Question: I am trying to use MathJax Library in android but certainly not getting success.
I want to display some complex mathematical formulas which can be in the middle of text(Like Mathematical derivations)
this link is certainly not available anymore
<URL>
'''
import android.os.Bundle;
import android.os.Handler;
import android.support.v7.app.ActionBarActivity;
import android.webkit.WebView;
import android.widget.Toast;
public class MainActivity extends ActionBarActivity {
WebView w;
private String doubleEscapeTeX(String s) {
String t = "";
for (int i = 0; i < s.length(); i++) {
if (s.charAt(i) == ''')
t += '\';
if (s.charAt(i) != '
')
t += s.charAt(i);
if (s.charAt(i) == '\')
t += "\";
}
return t;
}
private int exampleIndex = 0;
private String getExample(int index) {
return getResources().getStringArray(R.array.tex_examples)[index];
}
/** Called when the activity is first created. */
@Override
public void onCreate(Bundle savedInstanceState) {
super.onCreate(savedInstanceState);
setContentView(R.layout.activity_main);
w = (WebView) findViewById(R.id.webview);
w.getSettings().setJavaScriptEnabled(true);
w.getSettings().setBuiltInZoomControls(true);
w.loadDataWithBaseURL("http://bar",
"<script type='text/x-mathjax-config'>"
+ "MathJax.Hub.Config({ " + "showMathMenu: false, "
+ "jax: ['input/TeX','output/HTML-CSS'], "
+ "extensions: ['tex2jax.js'], "
+ "TeX: { extensions: ['AMSmath.js','AMSsymbols.js',"
+ "'noErrors.js','noUndefined.js'] } " + "});</script>"
+ "<script type='text/javascript' "
+ "src='file:///android_asset/MathJax/MathJax.js'"
+ "></script><span id='math'></span>", "text/html",
"utf-8", "");
// Here is my added code.
new Handler().postDelayed(new Runnable() {
@Override
public void run() {
// TODO Auto-generated method stub
String s = getExample(exampleIndex++);
if (exampleIndex > getResources().getStringArray(
R.array.tex_examples).length - 1)
exampleIndex = 0;
Toast.makeText(MainActivity.this, s, Toast.LENGTH_SHORT).show();
w.loadUrl("javascript:document.getElementById('math').innerHTML='\\["
+ doubleEscapeTeX("\int_{-\infty}^{\infty} e^{-x^2}\, dx = \sqrt{\pi}"+ "\\]';"));
w.loadUrl("javascript:MathJax.Hub.Queue(['Typeset',MathJax.Hub]);");
}
}, 1000);
}
}
'''
I am getting this in LogCat :
'''
[INFO:CONSOLE(1)] "Uncaught ReferenceError: MathJax is not defined", source: (1)
'''
Thanks in advance

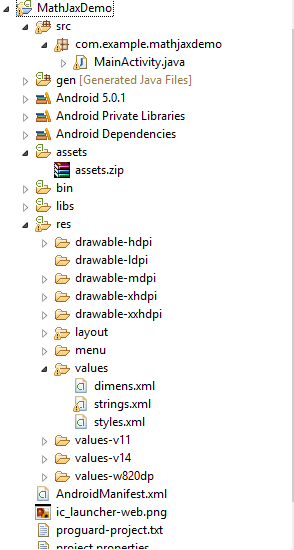
Answer: I got through the answer after wasting a day so taking some time to write the answer
This is as per the solution given by @Neoh in this link <URL>
Note the mistake which I initially made : DO NOT COPY THE ASSESTS.ZIP file in your assets folder instead copy the MathJax folder in the asset folder.
After this you might face the issue which gives ResourceNotFoundException for no reason and you might think that its something in the code that's missing but its not like that.Its a bug in Android buildToolVersion 21.0.1 which I was able to trace it there was one very very useful solution which help me notice this and solve this problem
<URL>
Thanks @Neoh and @Riley C for your solutions and help